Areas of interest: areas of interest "Commercial service"
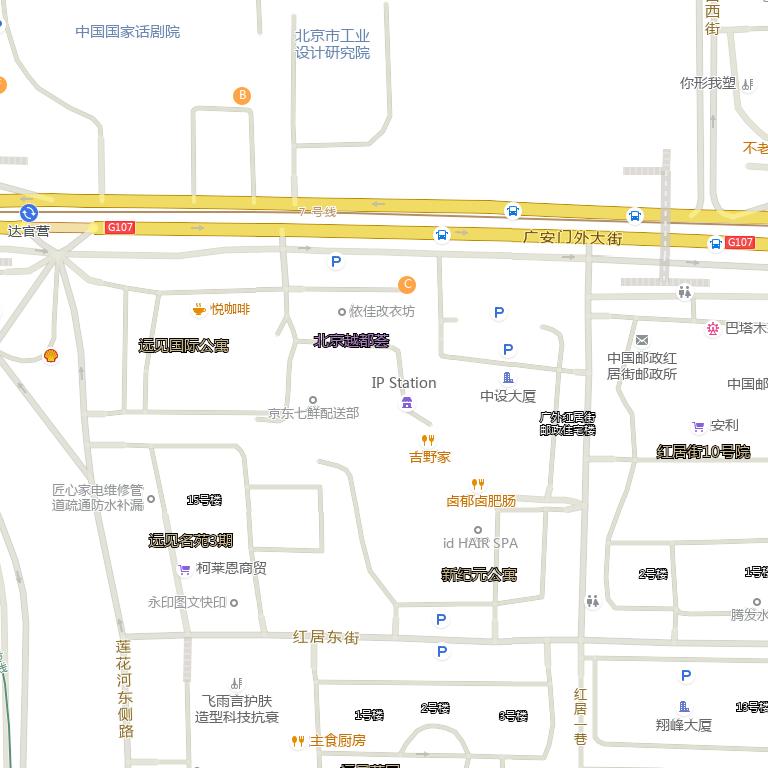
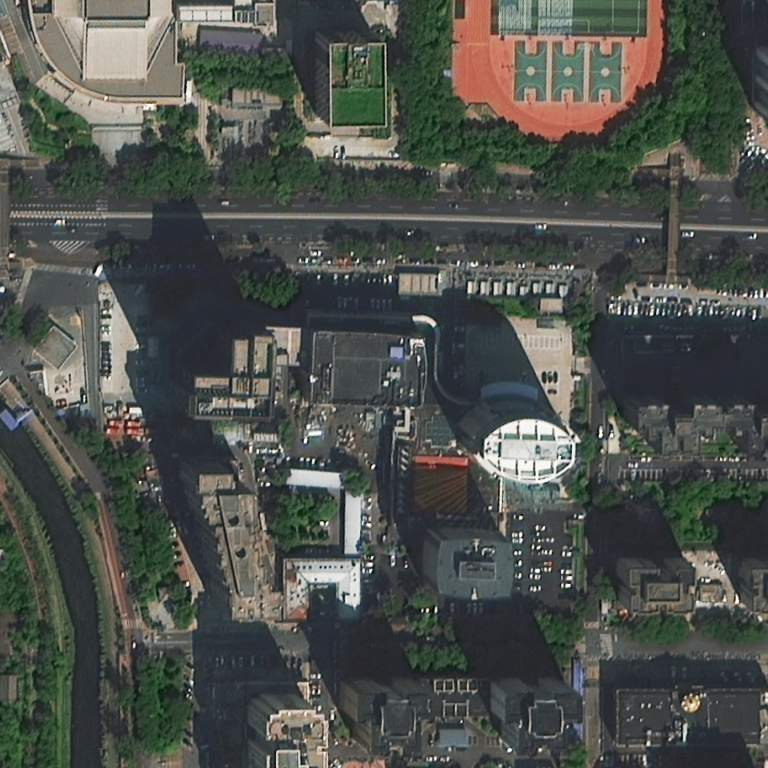